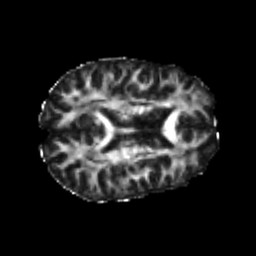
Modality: FA
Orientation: axial
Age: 22
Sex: male
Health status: healthy
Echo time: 0.074 s